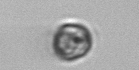
Label: Dinophyceae